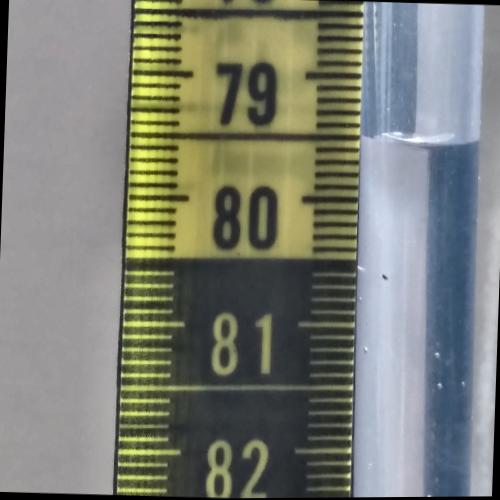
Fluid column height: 79.5 cm